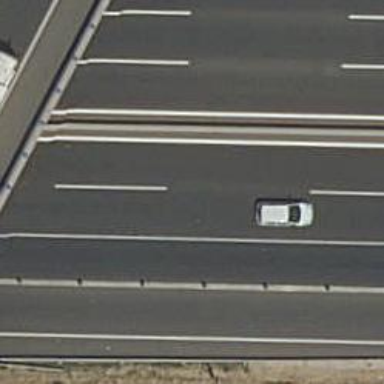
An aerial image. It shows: Motorway.